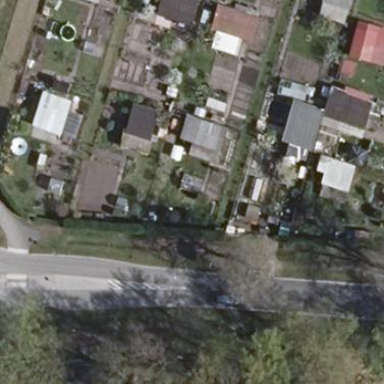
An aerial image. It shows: Plot in the allotments.